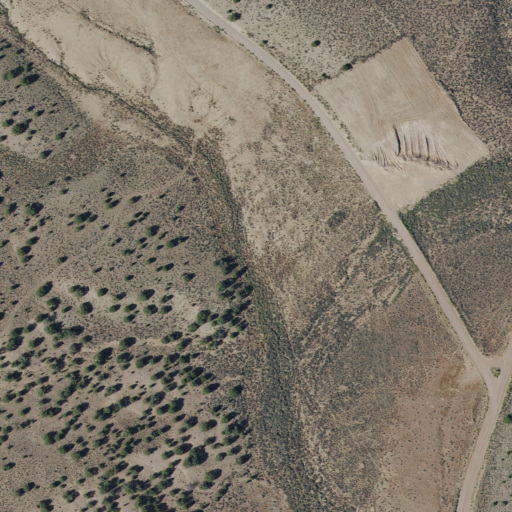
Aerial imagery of valley in Utah named Jackson Wash containing shrub, open development, low intensity development, and medium intensity development